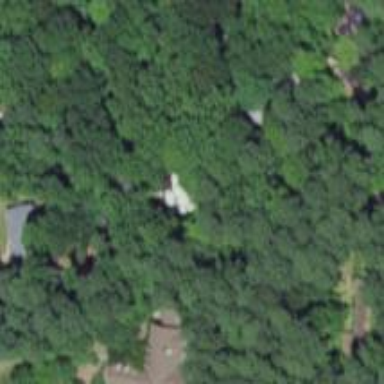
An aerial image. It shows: Mixed woodland with variety of leaf types and cycles.